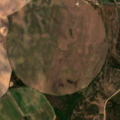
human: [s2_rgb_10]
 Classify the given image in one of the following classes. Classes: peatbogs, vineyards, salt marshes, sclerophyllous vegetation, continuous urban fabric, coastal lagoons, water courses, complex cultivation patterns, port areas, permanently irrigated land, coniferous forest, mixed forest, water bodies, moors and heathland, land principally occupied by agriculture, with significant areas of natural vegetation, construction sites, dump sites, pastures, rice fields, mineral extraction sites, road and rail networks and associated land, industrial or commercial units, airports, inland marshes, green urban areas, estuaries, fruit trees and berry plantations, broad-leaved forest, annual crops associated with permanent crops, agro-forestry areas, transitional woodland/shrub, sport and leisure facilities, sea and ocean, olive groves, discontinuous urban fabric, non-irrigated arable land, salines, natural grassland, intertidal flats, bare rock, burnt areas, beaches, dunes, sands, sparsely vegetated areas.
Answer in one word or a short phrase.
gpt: permanently irrigated land, agro-forestry areas, broad-leaved forest, transitional woodland/shrub